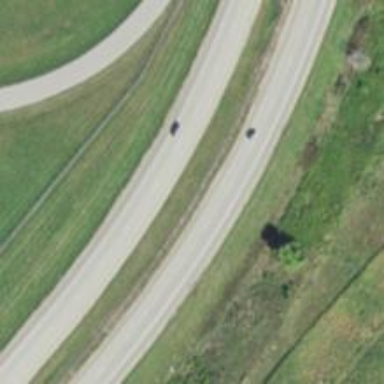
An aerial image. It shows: Trunk highway.